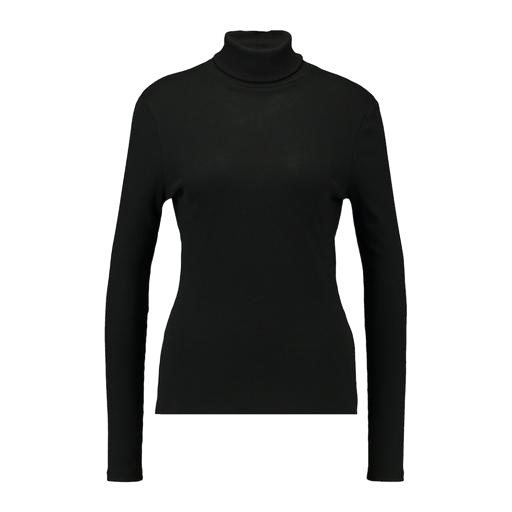
black polo-neck top, turtleneck tee, high-neck ribbed-jersey t-shirt, white background